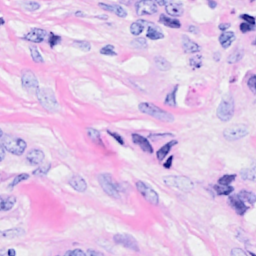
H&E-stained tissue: Breast